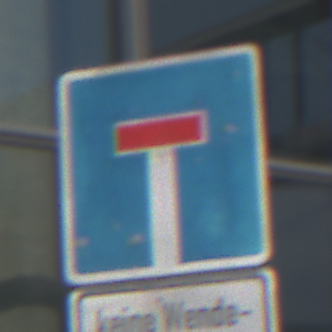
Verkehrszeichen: Sackgasse
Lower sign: HinweisGeaenderteVorfahrtVerkehrsfuehrungVerkehrsregelung3
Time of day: MorningAfternoon
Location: Outdoor (Urban)
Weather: PartlyCloudy
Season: NotSpecified
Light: Natural